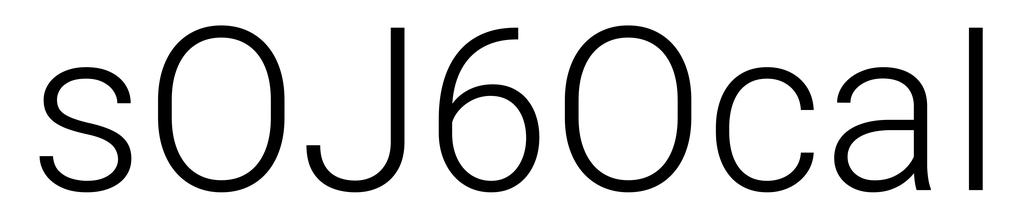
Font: Roboto_Light